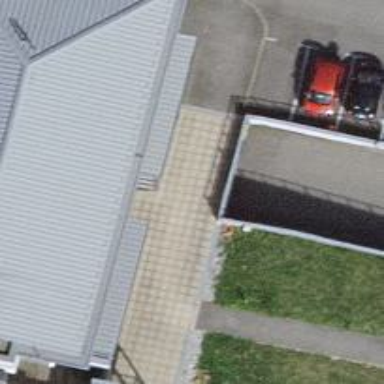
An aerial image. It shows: Parking entrance.